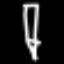
Label: pencil